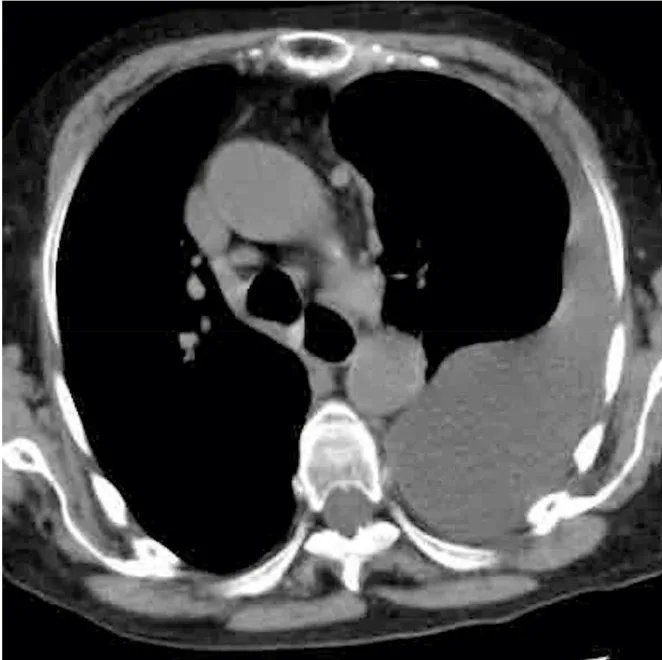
Computed tomography image. Show left pleural effusion and mild lymphadenopathy. No obvious infiltrative shadows or interstitial shadows are seen in the lung field.
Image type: radiology (ct)